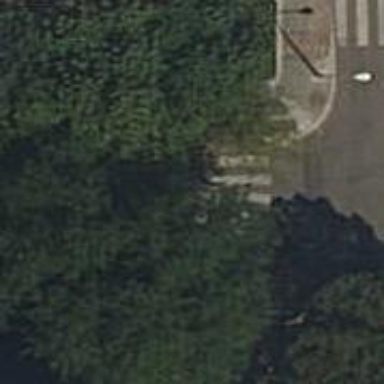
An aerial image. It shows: Sidewalk along the footway.